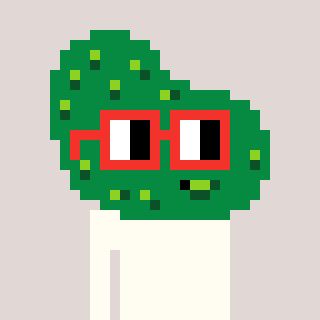
a pixel art character with square red glasses, a pickle-shaped head and a magenta-colored body on a warm background